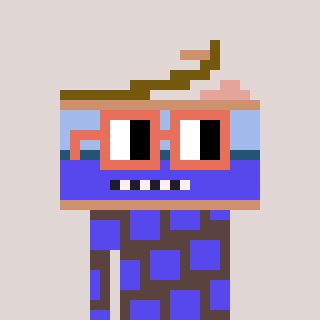
a pixel art character with square orange glasses, a canned ham-shaped head and a darkbrown-colored body on a warm background